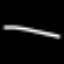
Label: line